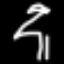
Label: palm tree